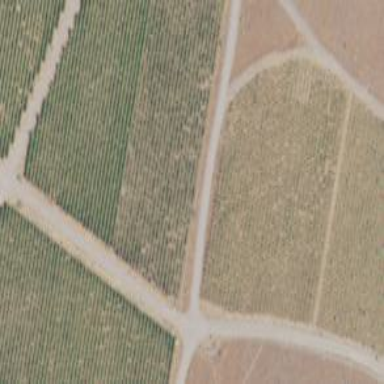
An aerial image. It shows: Vineyard with grape crops.